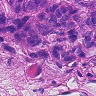
Metastatic tissue present: yes